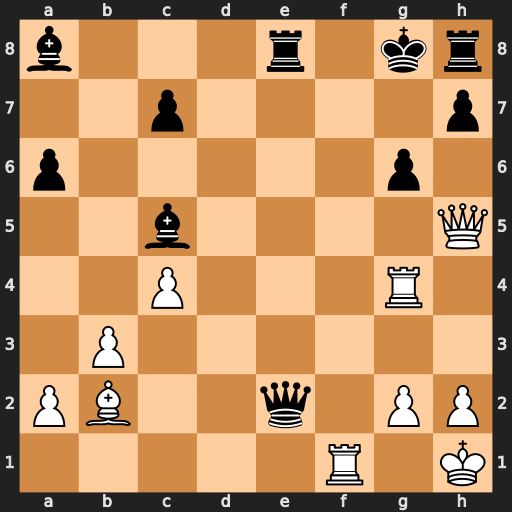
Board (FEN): b3r1kr/2p4p/p5p1/2b4Q/2P3R1/1P6/PB2q1PP/5R1K
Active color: w
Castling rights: -
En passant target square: -
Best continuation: Rxg6+ hxg6 Qxh8#